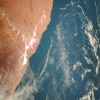
Label: water